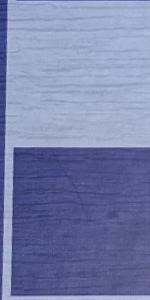
Label: Empty